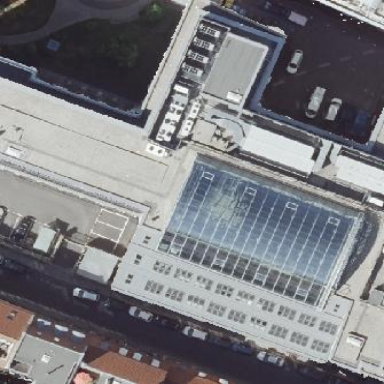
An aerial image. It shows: Office building with double saltbox roof shape.